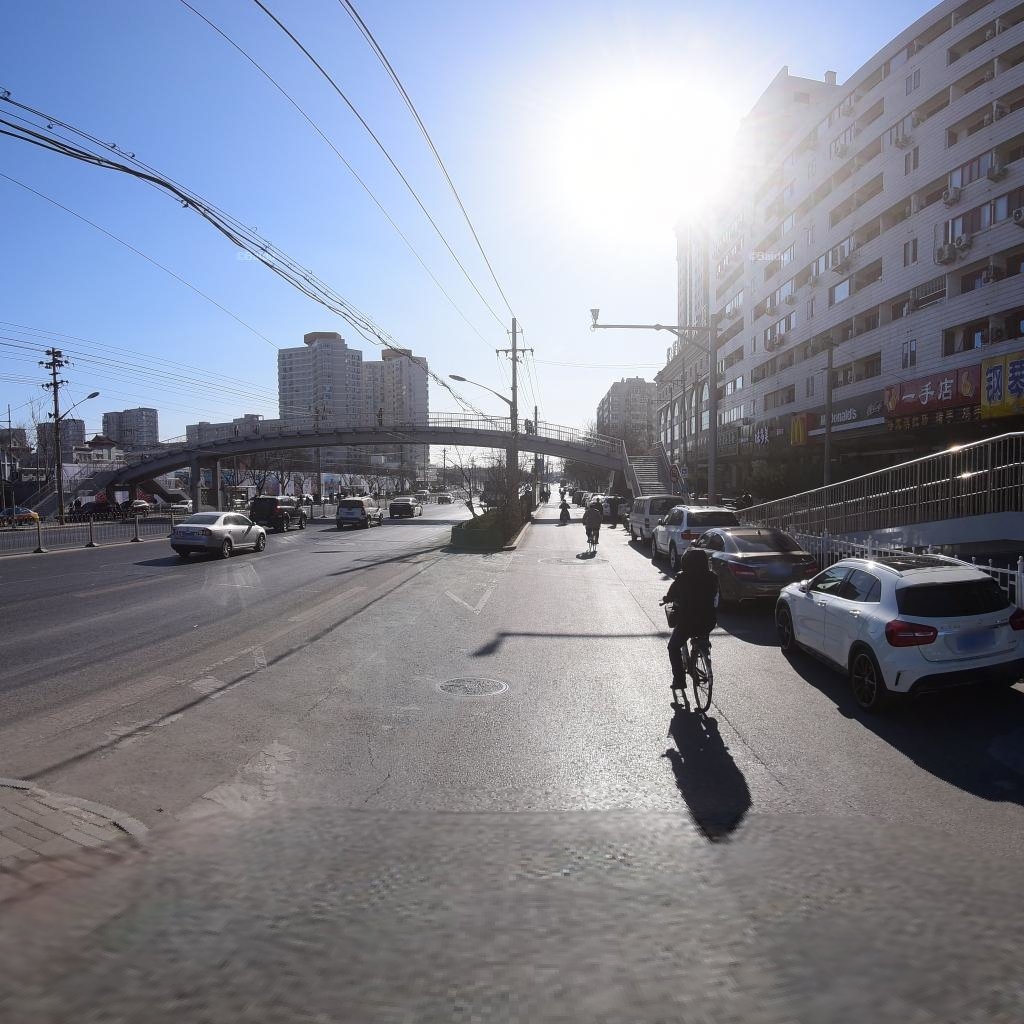
Region: Dongcheng
Road damage annotations: longitudinal crack, longitudinal crack, longitudinal crack, manhole cover, manhole cover